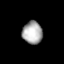
Tissue: skin
Cell type: Epithelial cells
Senescence score: 0.2816
Nuclear area (px): 444
Mean DAPI intensity: 169.903